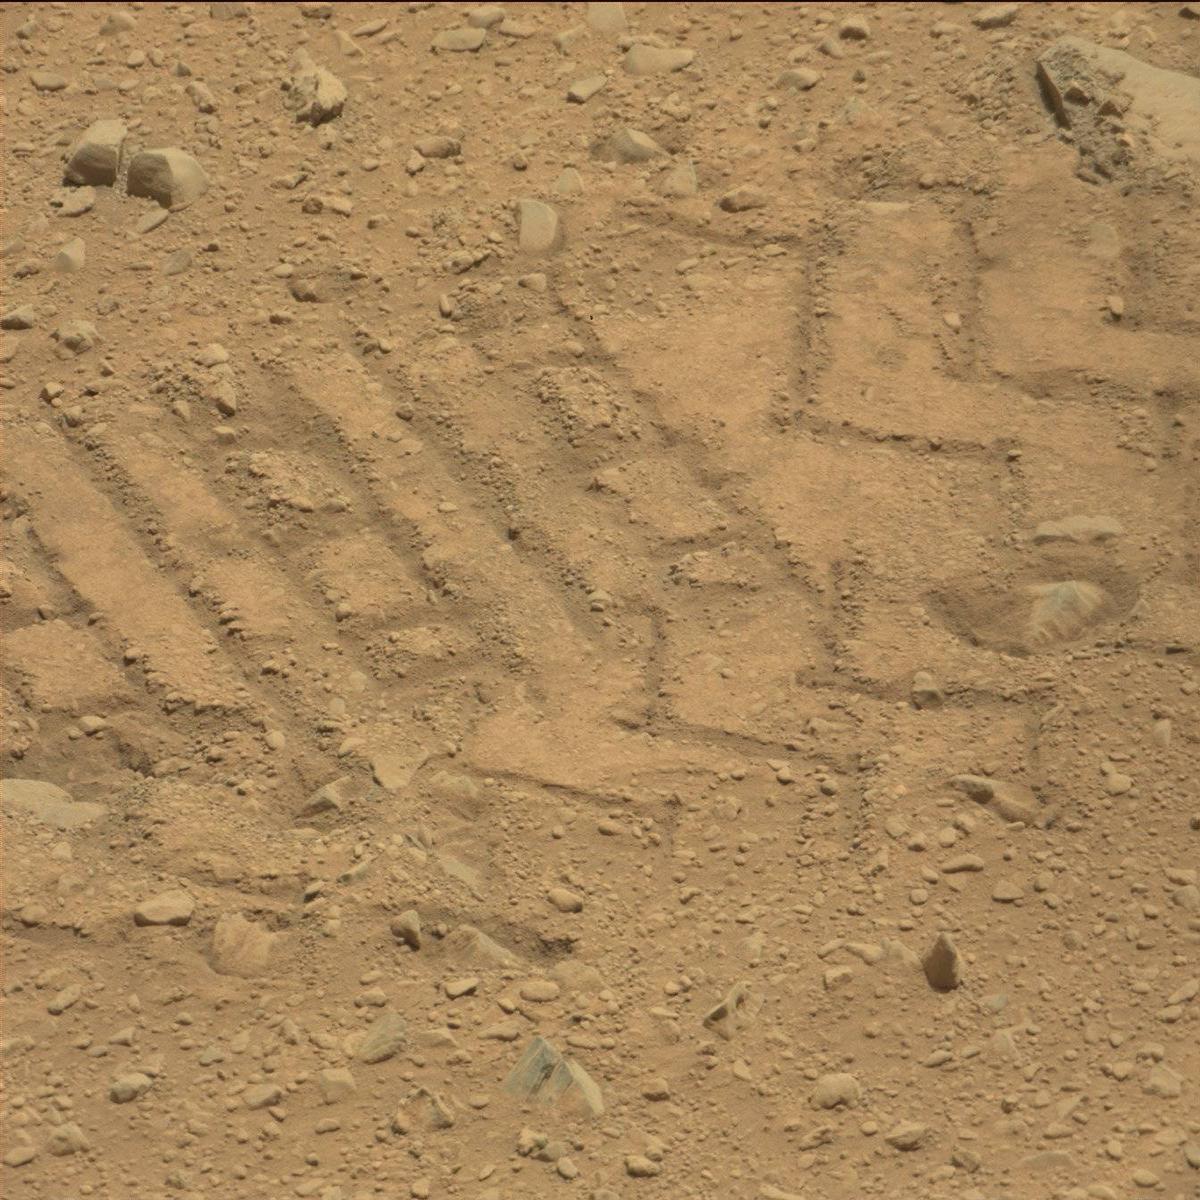
Terrain classes present: Bedrock, Sand / Soil, Track